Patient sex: M
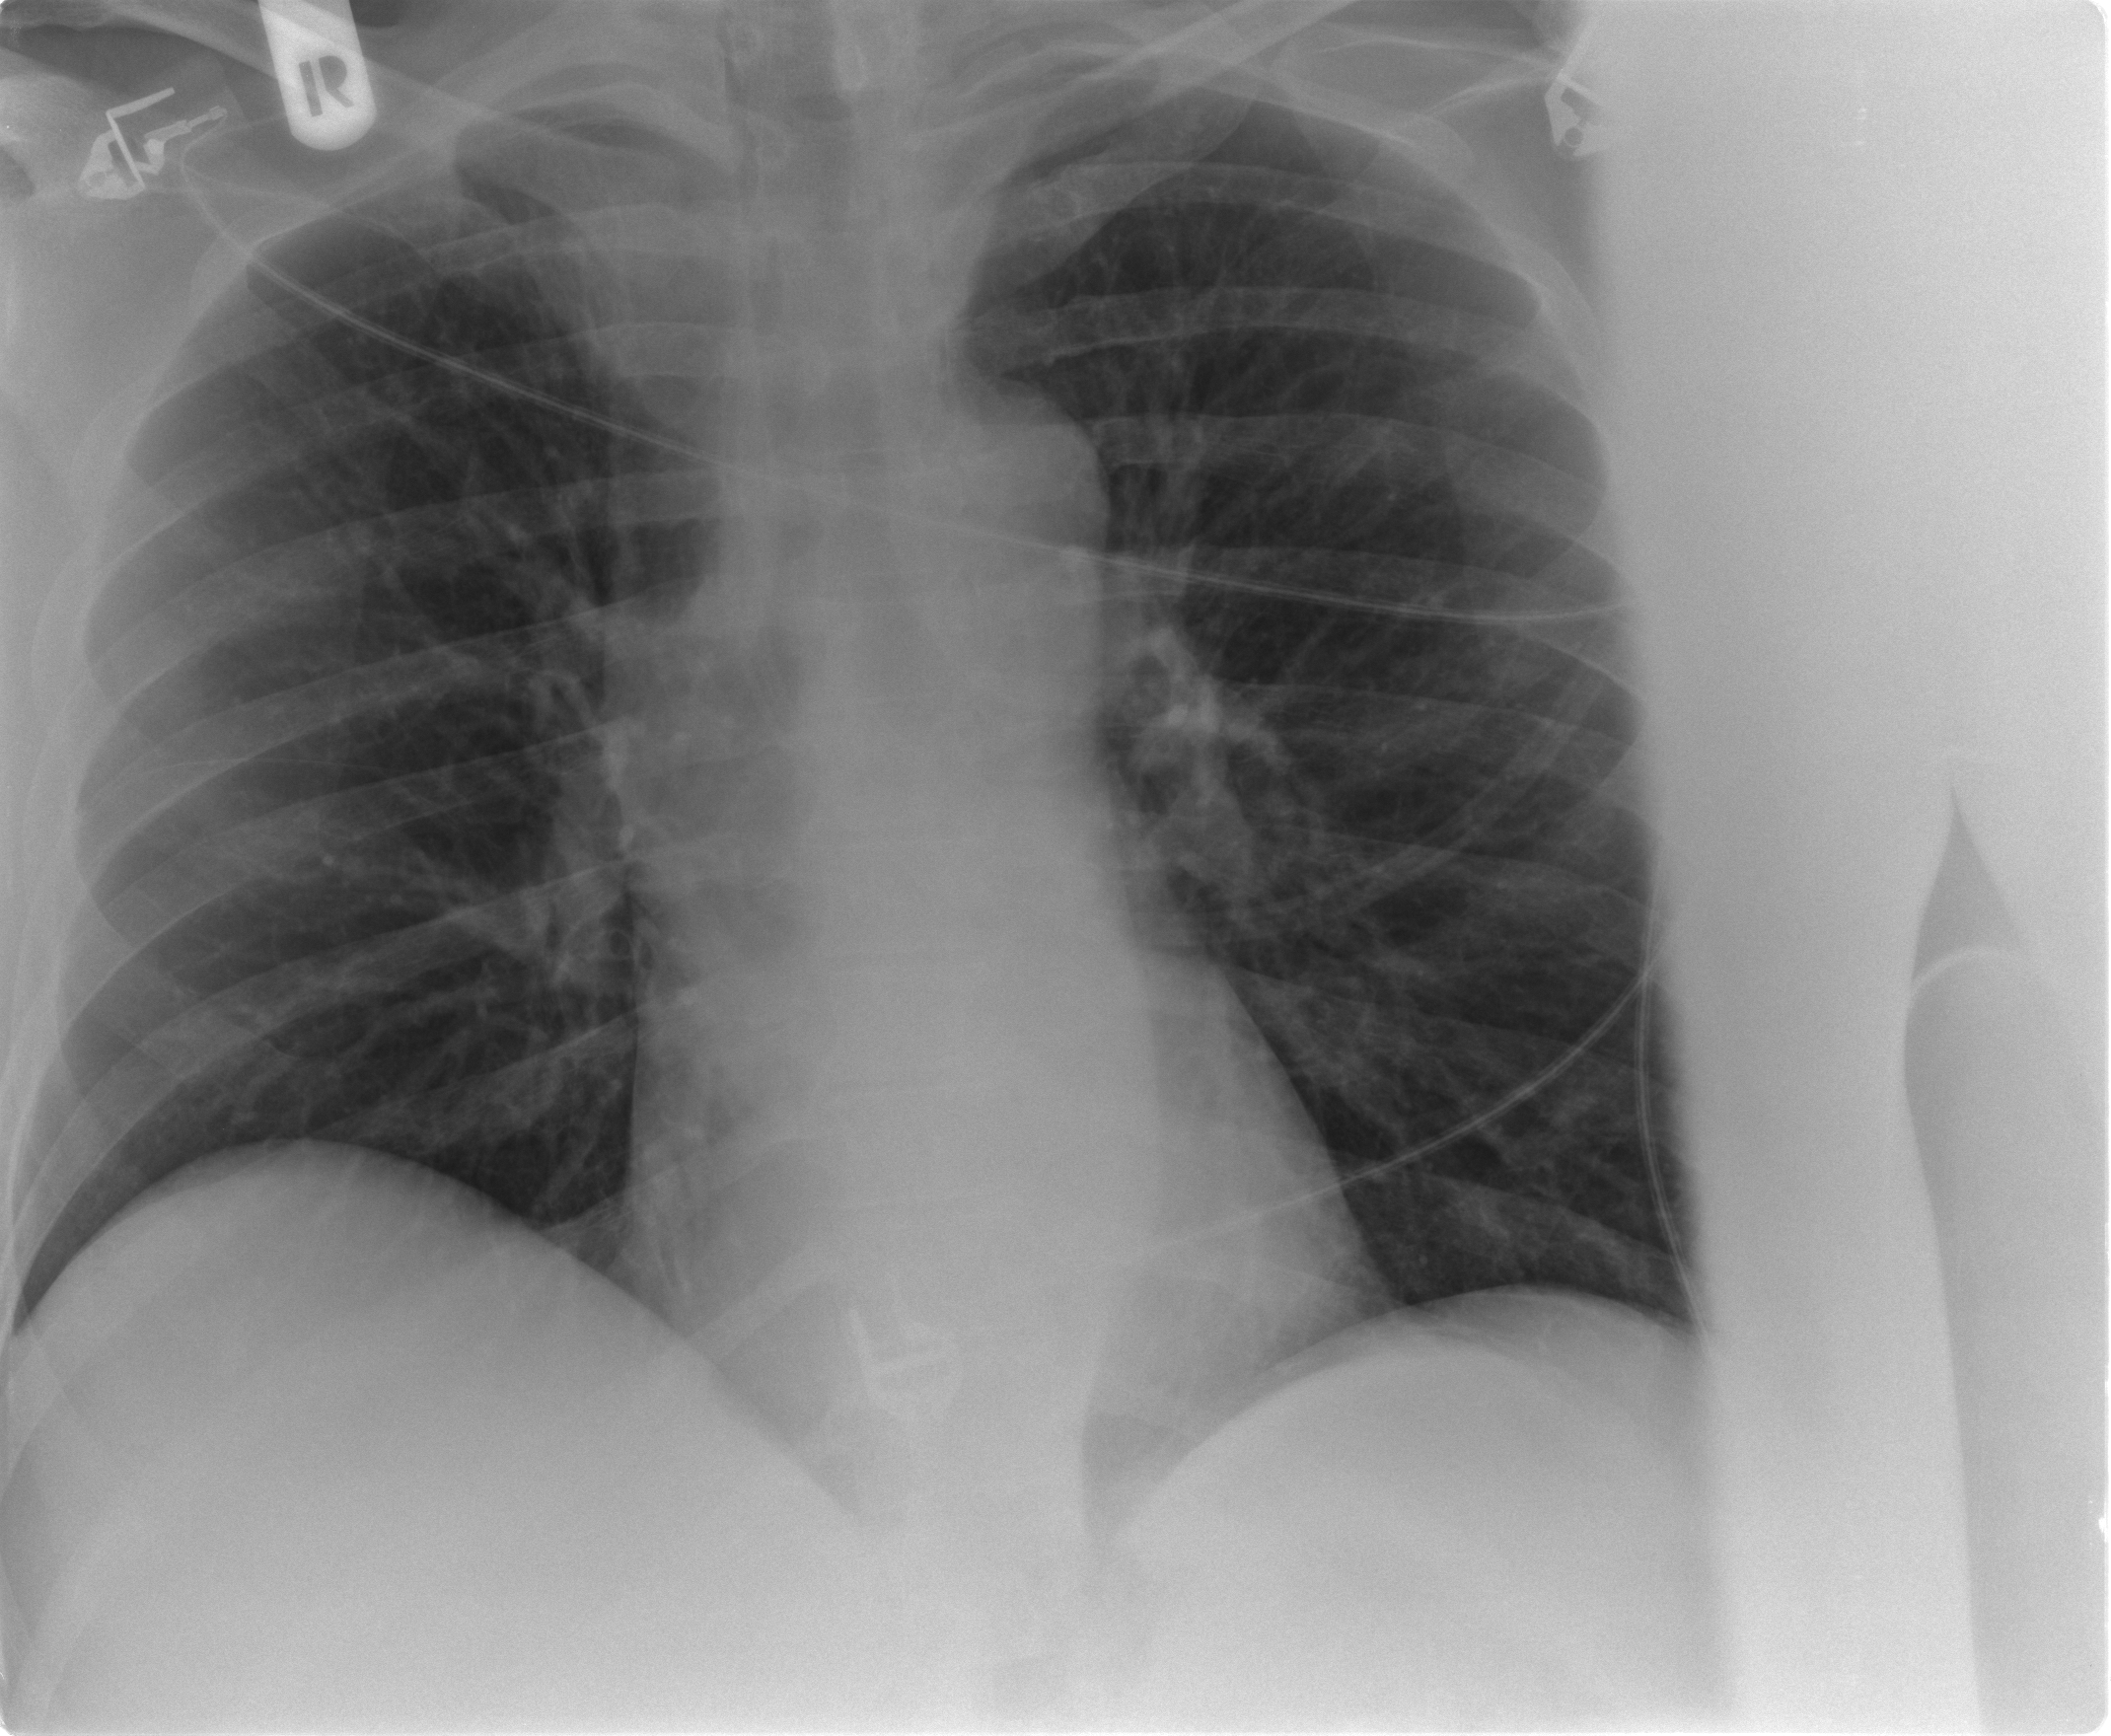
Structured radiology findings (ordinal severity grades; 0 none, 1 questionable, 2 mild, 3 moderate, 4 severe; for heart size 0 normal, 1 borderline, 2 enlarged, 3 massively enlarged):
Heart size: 0
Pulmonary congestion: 1
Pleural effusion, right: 0
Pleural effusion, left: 0
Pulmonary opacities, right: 0
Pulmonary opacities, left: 0
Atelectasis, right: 0
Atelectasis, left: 0